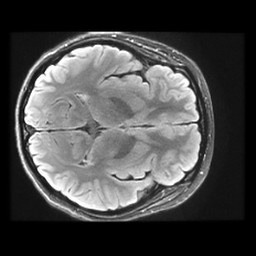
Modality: FLAIR
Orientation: axial
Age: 23
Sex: female
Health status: healthy
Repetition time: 12 s
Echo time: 0.09782 s